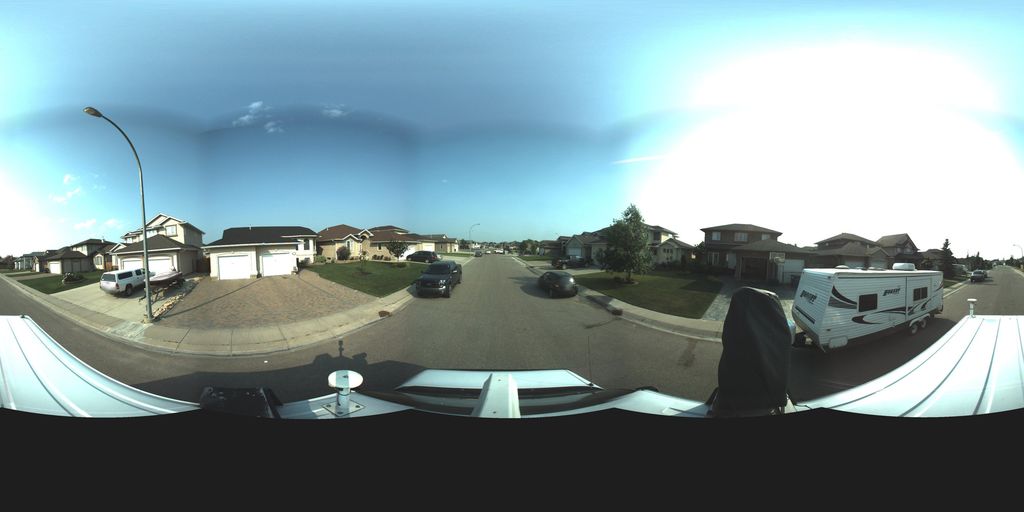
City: saskatoon